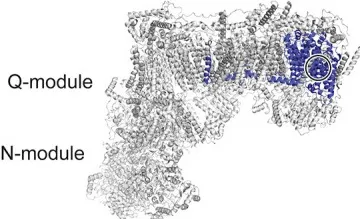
(C) A human cryo-EM structure of complex I (PDB:5XTD), with ND5 highlighted in blue. Frontal (right) and lateral (left) view. Ala337 is buried inside the protein structure and its position is indicated with black/white circles.
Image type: pathology (immunostaining)